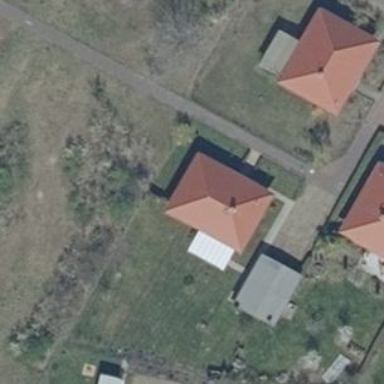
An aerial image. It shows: Detached building with hipped roof shape.